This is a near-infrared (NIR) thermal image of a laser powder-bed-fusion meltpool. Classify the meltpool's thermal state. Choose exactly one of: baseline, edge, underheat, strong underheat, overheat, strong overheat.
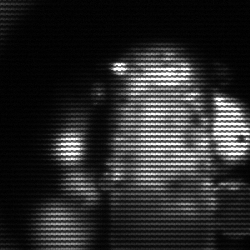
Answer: strong underheat